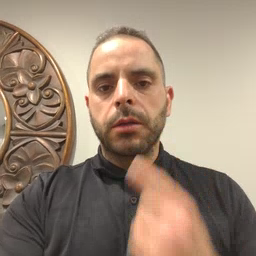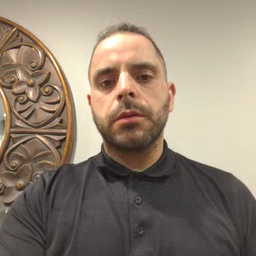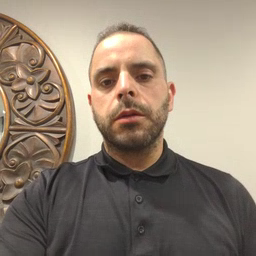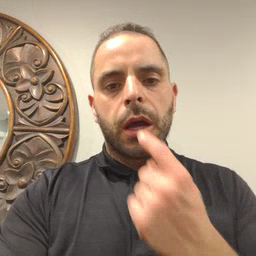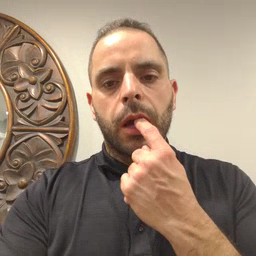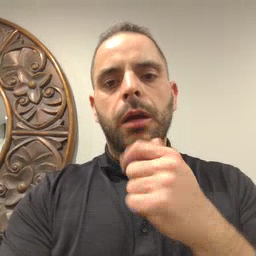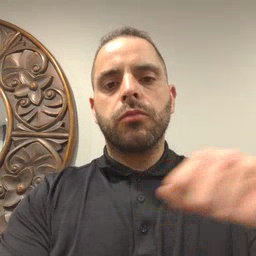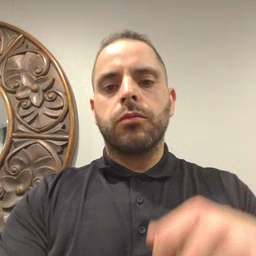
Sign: toothbrush